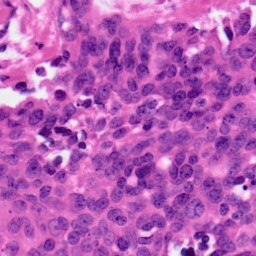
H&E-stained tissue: Ovarian